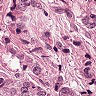
Metastatic tissue present: yes